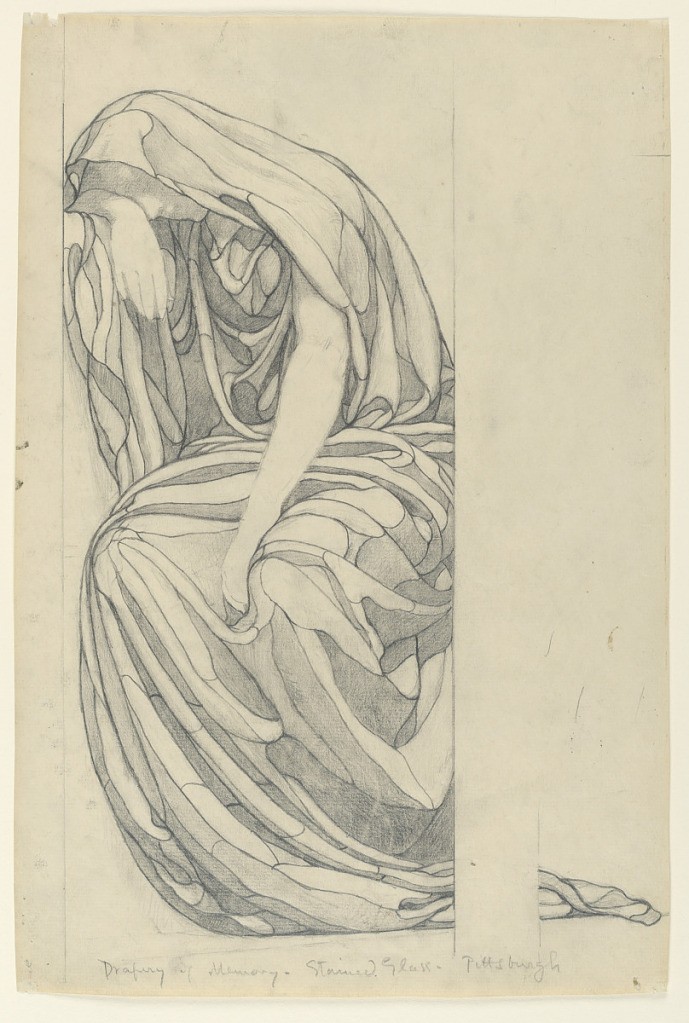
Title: Study for "Memory," Pittsburgh, PA
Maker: Kenyon Cox, American, 1856–1919
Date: ca. 1895
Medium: Graphite on paper
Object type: Drawing
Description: Draped female figure, seated with her head resting on her right arm.